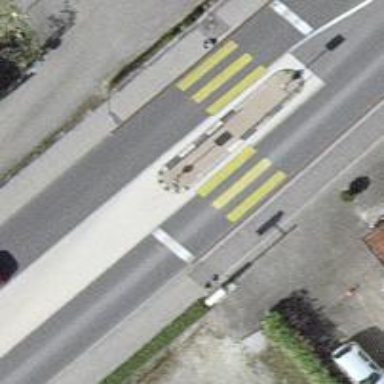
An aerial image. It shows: Road with traffic signals.